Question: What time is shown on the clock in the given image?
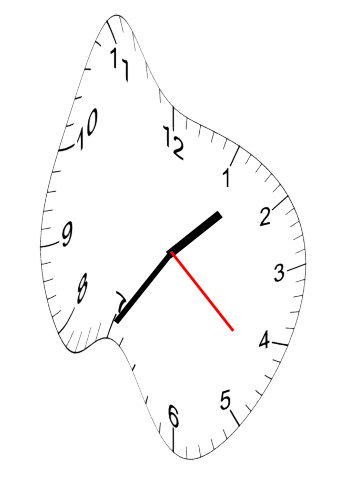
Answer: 01:35:22